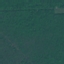
Land use / land cover: Forest